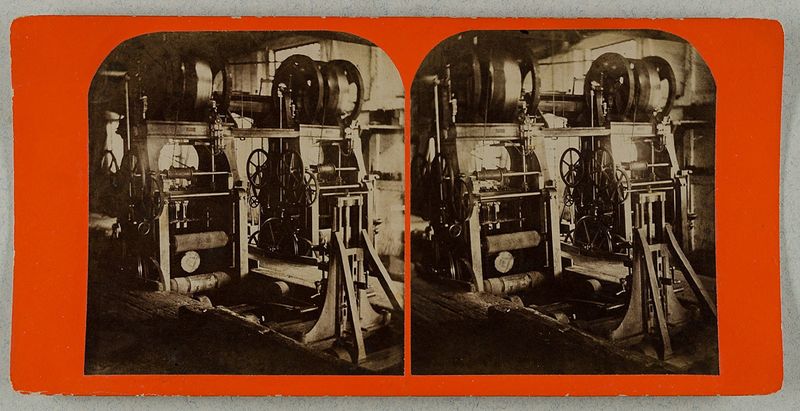
Titel: Dampfsägemühle - Lauenburg/ Elbe
Künstler: Johann Jacob Köpcke
Standort: Hamburg
Institution: Museum für Kunst und Gewerbe Hamburg
Schlagwörter: bild, fotografie, photographie, maschinen, werkzeuge, albumin, materialien, bearbeitung, stereofotografie, dokumentarfotografie, industriefotografie, historische, stereophotographie, bildwerke, angewandte und bildende kunst, hessische systematik, schwarzweißpositivverfahren, silbersalzverfahren, schwarzweißfotografie, berichtende, gebäude, örtlichkeit, straße, stätte, arbeitsgeräte, industriephotographie, albuminpapier, stereoskopische, stereoskopisches, verfahrensweisen, sägemühle, sägewerk